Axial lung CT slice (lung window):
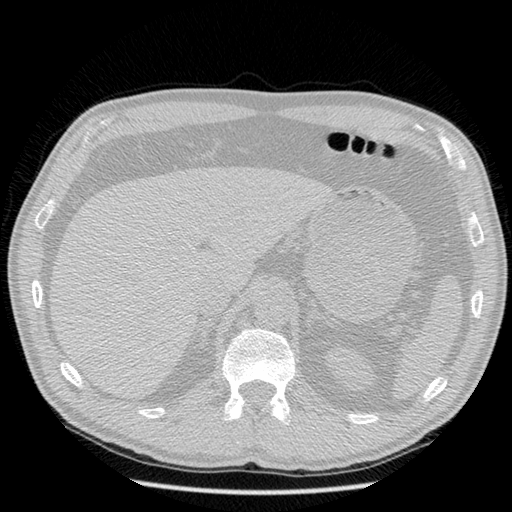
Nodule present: no